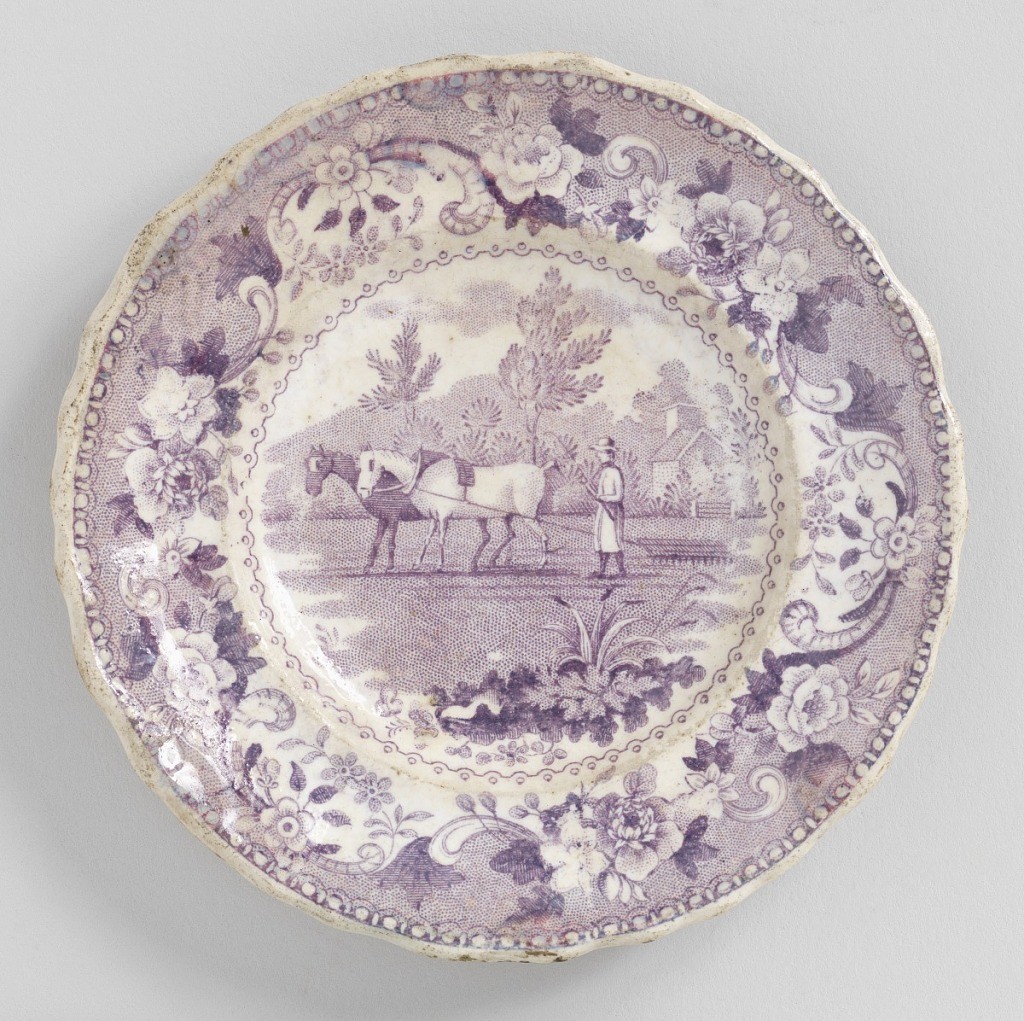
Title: Butter plate
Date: mid- 19th century
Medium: Tin-glazed earthenware, transfer-printed decoration
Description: Marli with wavy edge. Mauve transfer print of horses pulling rake, in flower and scroll framing.